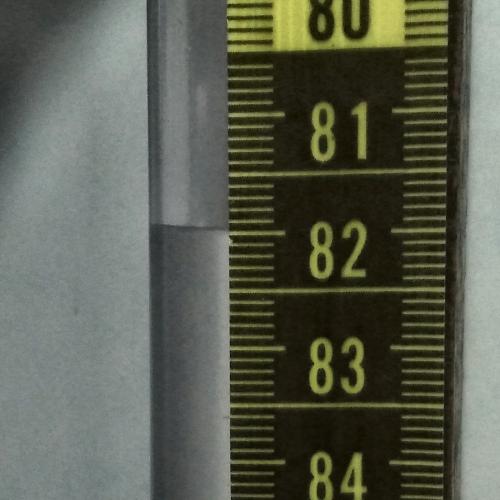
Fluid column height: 82.0 cm